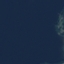
Land use / land cover: SeaLake